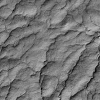
Atmospheric dust classification: not_dusty